Field crop: tomato
Growth stage: 1
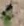
Species: solanum